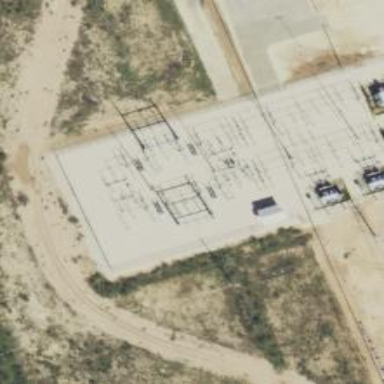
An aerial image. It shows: Switch for power supply.